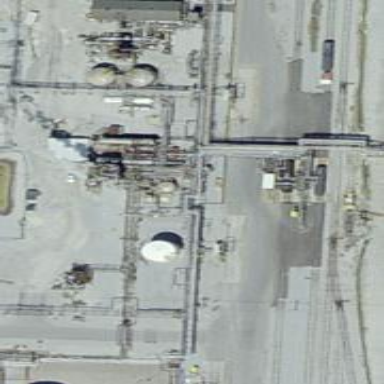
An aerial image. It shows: Storage tank that is man-made.